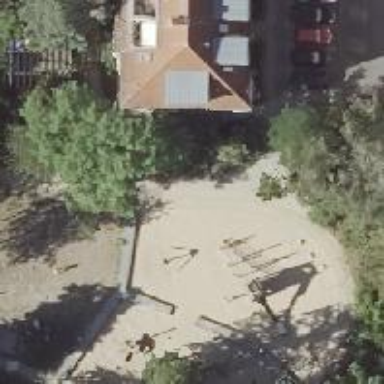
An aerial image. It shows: Playground with sand surface.